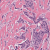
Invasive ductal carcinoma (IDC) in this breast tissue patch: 1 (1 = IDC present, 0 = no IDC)